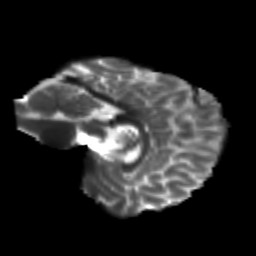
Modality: T2w
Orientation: sagittal
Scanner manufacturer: siemens
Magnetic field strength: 3 T
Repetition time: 8.8 s
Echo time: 0.085 s